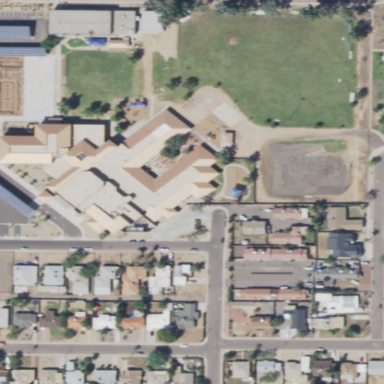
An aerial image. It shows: School.